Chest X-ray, PA view. Patient: 64 years old, sex M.
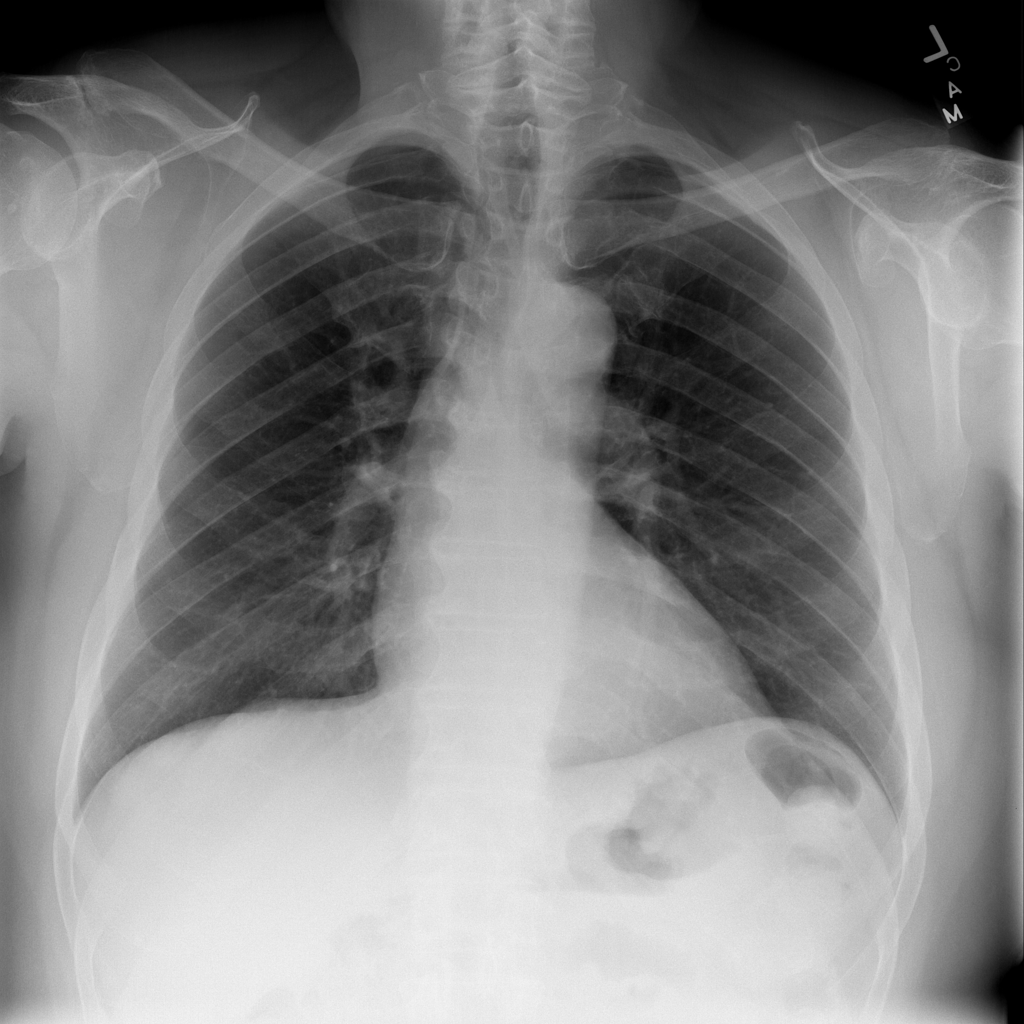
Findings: No Finding